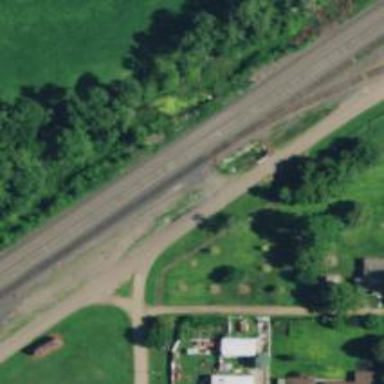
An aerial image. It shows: Bridge over railway tracks with two rails.